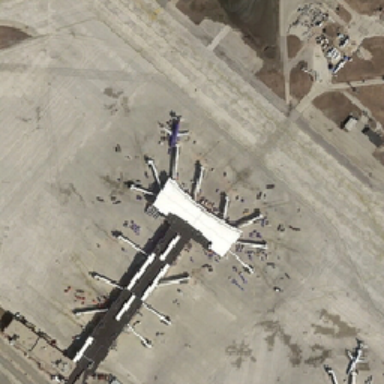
The white plane pointed to a black and white t-shaped building .